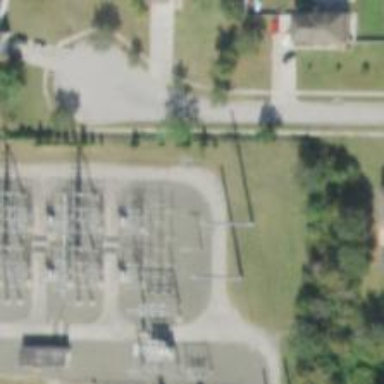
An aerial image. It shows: Power pole.